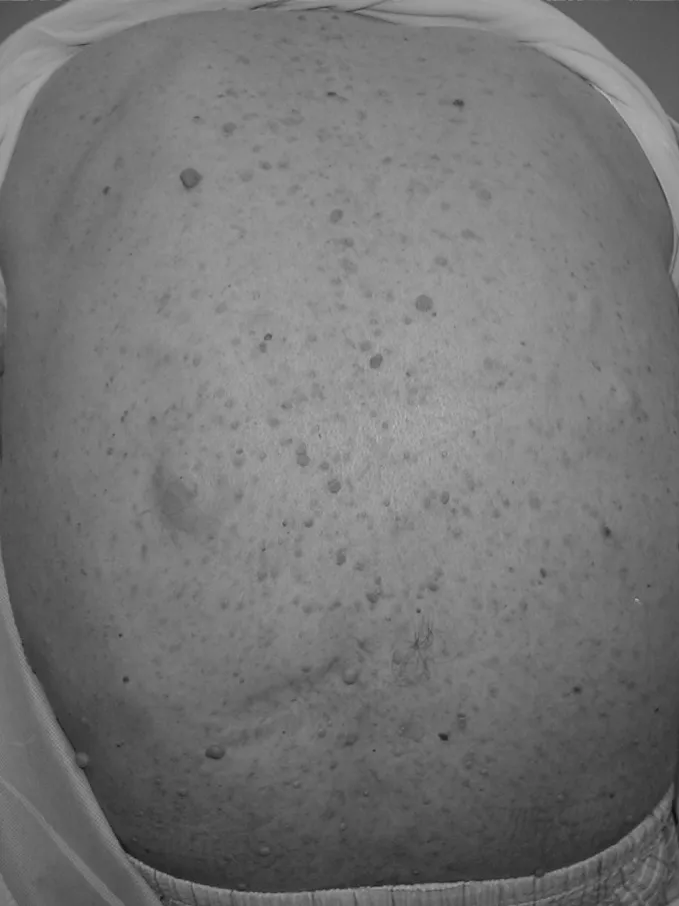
Typical neurofibromas along the trunk and back of the patient.
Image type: medical_photograph (skin_photograph)